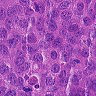
Metastatic tissue present: yes